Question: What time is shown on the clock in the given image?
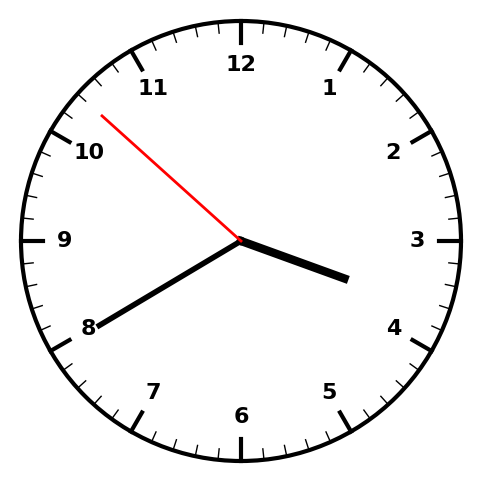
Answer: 03:39:52